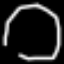
Label: octagon